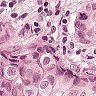
Metastatic tissue present: yes